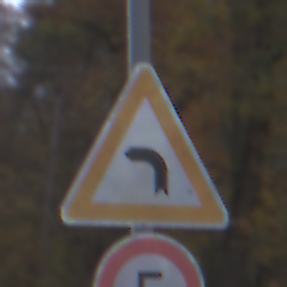
Verkehrszeichen: KurveLinks
Zusatzzeichen unten: Geschwindigkeit5
Umgebung: Outdoor, Nature
Tageszeit: SunriseSunset
Wetter: PartlyCloudy
Licht: Natural
Jahreszeit: Autumn
Kontrast: LowContrast